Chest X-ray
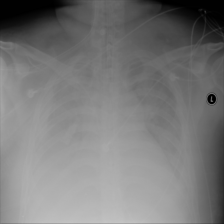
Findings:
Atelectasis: negative
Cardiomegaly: negative
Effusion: positive
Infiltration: negative
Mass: negative
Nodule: negative
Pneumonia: negative
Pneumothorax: negative
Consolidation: negative
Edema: positive
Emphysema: negative
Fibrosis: negative
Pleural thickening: negative
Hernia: negative